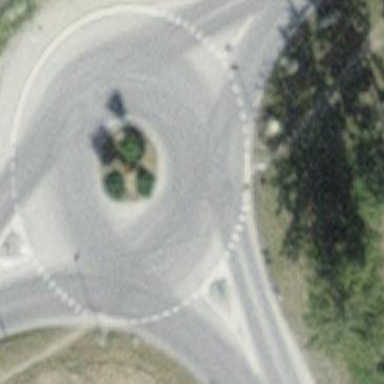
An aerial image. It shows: Tertiary road with asphalt surface leading to roundabout junction.